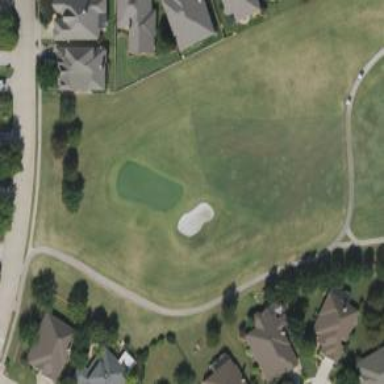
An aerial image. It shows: Golf hole.